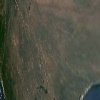
Label: land